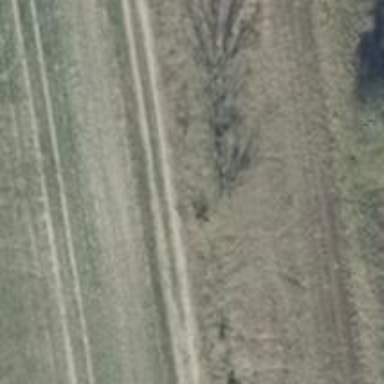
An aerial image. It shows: Row of deciduous broadleaved trees.